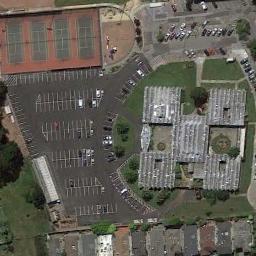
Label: tennis_court